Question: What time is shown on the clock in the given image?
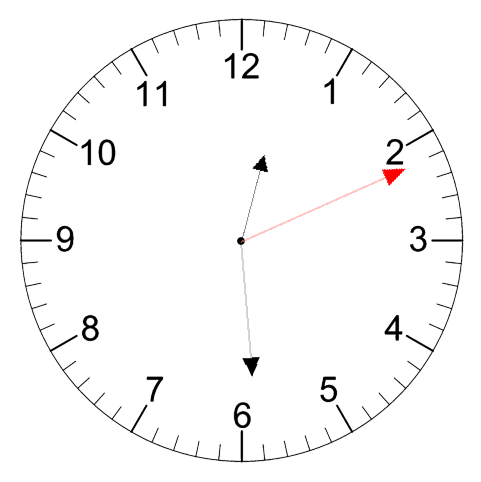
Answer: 12:29:11